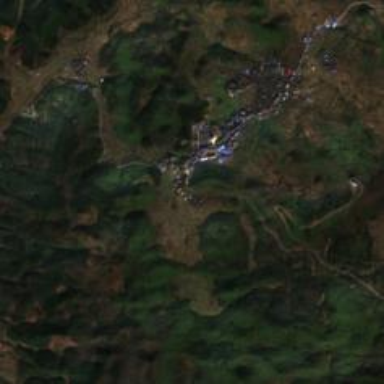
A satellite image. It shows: Ethnic township within town.